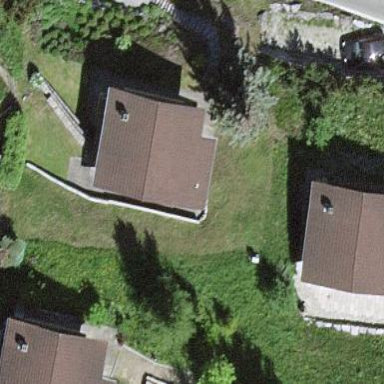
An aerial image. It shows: Simple and straightforward house.